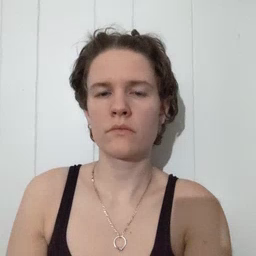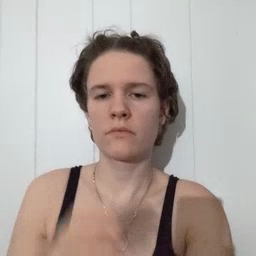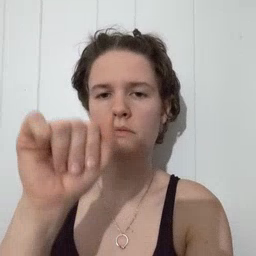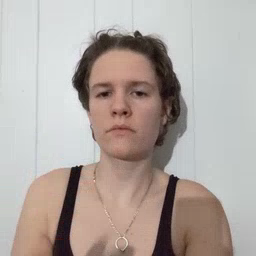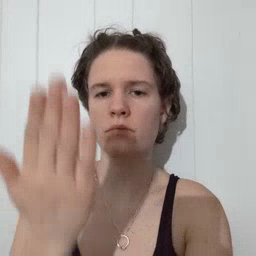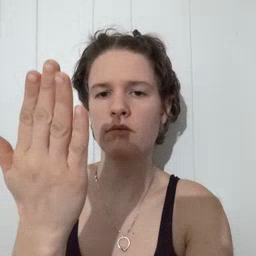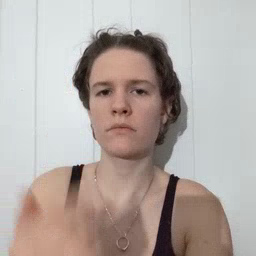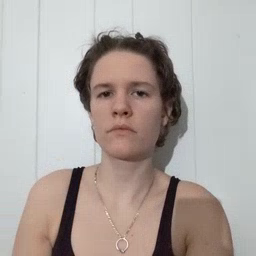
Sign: mitten